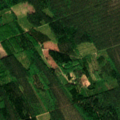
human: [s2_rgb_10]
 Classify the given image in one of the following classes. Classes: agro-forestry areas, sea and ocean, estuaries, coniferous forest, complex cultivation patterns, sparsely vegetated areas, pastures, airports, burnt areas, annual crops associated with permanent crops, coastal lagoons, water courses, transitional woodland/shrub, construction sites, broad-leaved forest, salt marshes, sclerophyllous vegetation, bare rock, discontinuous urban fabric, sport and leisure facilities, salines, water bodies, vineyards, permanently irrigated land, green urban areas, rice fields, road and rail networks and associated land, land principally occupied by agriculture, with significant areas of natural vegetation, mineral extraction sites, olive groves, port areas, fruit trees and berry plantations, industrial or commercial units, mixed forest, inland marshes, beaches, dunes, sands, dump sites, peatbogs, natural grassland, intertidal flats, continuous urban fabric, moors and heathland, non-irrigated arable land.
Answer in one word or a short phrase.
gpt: broad-leaved forest, coniferous forest, mixed forest